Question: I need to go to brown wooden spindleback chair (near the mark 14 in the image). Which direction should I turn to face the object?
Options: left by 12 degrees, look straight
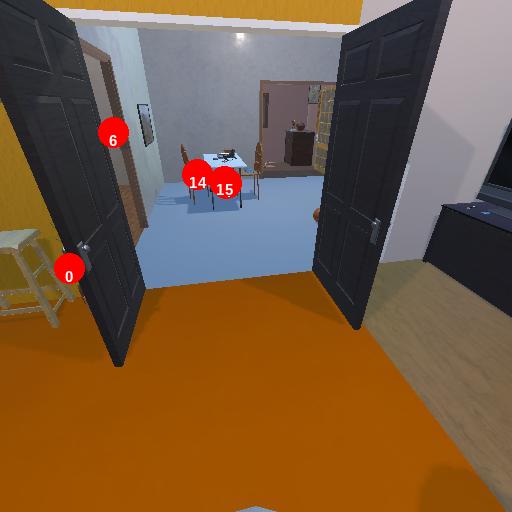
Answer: left by 12 degrees